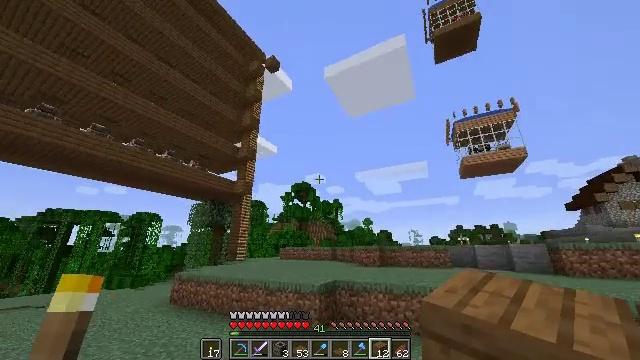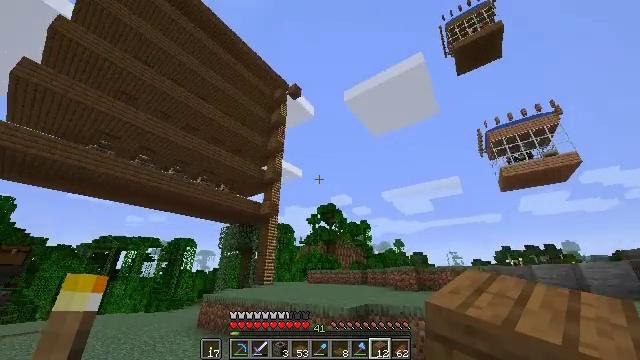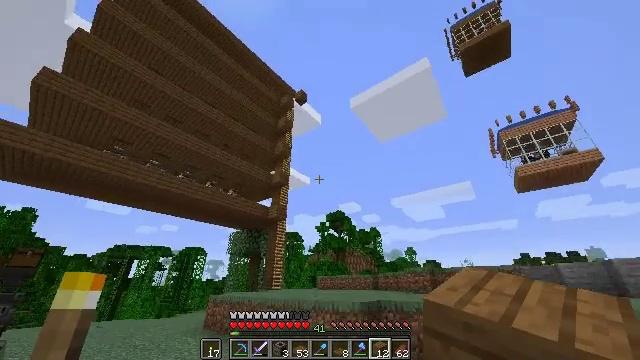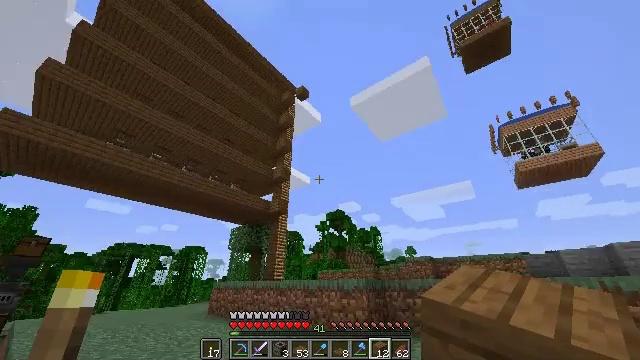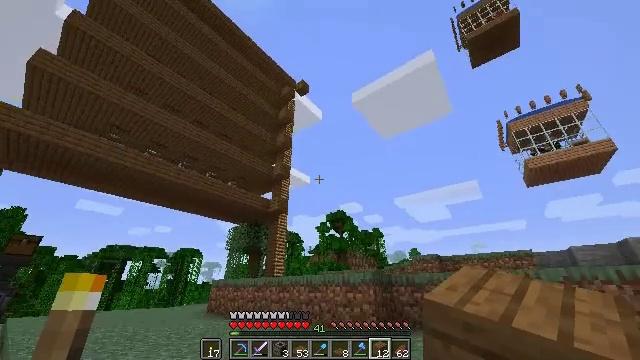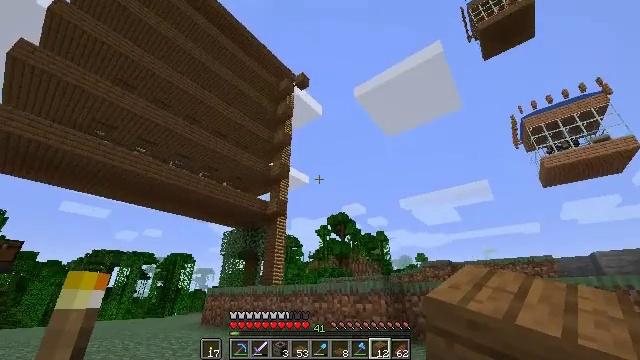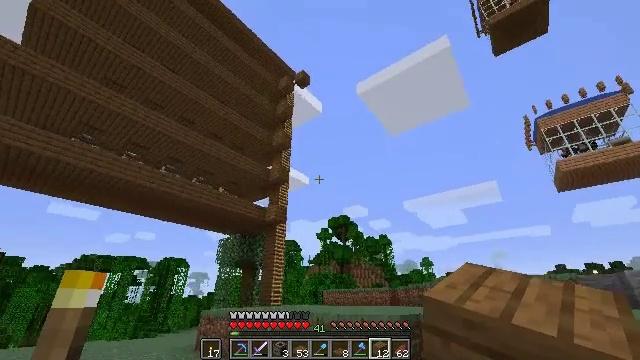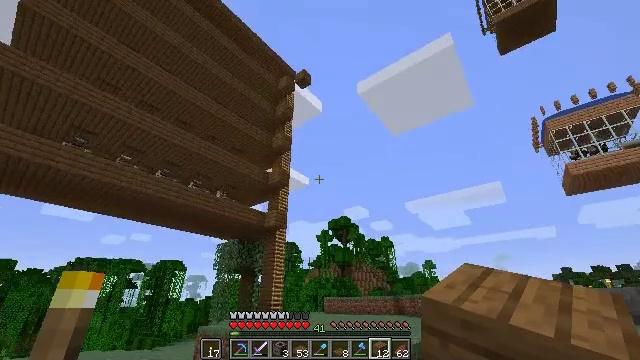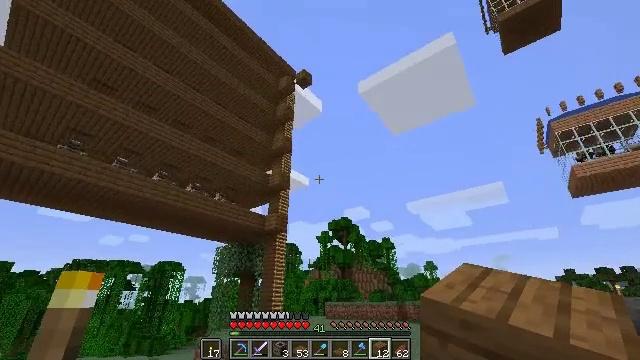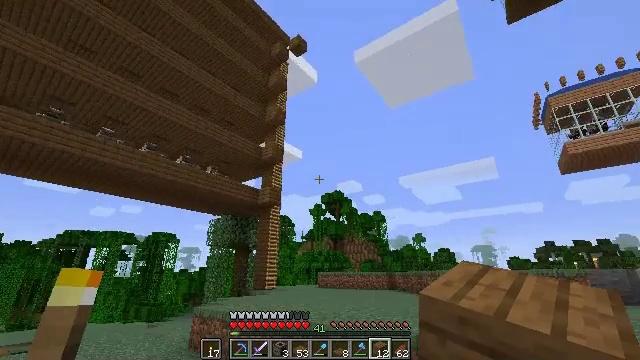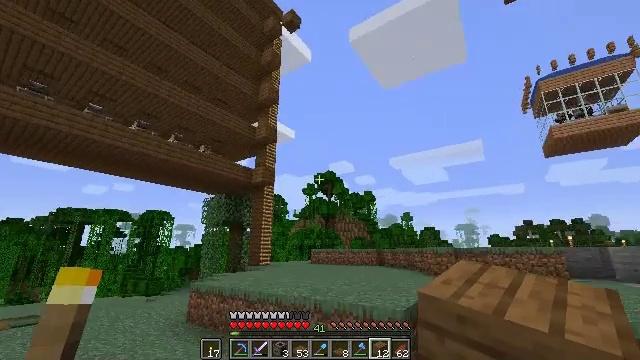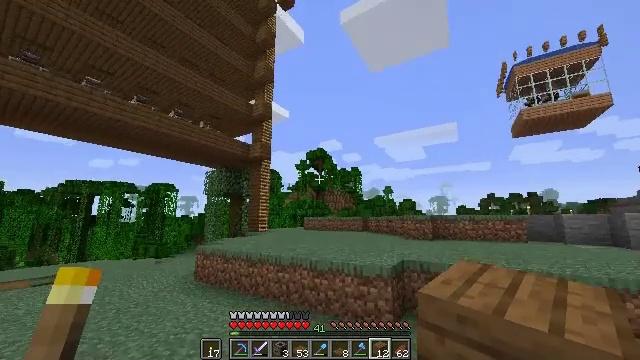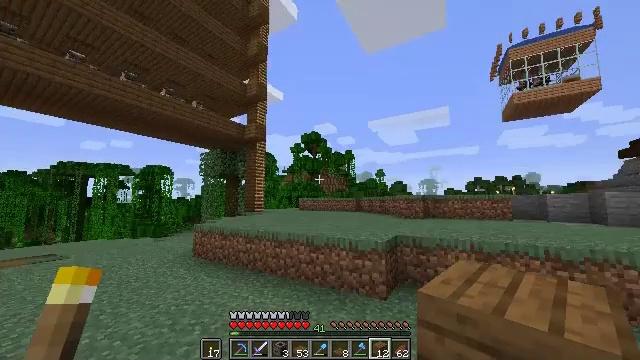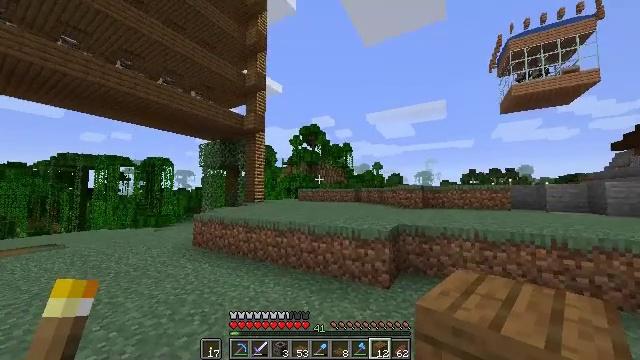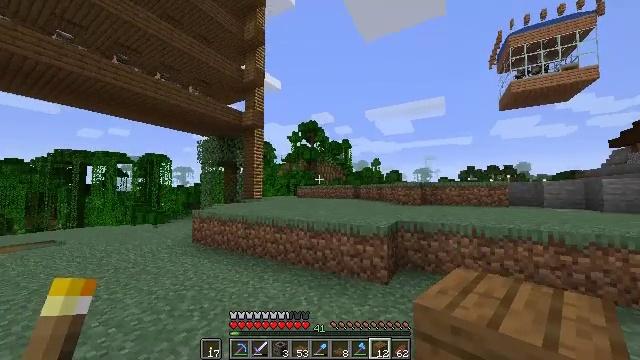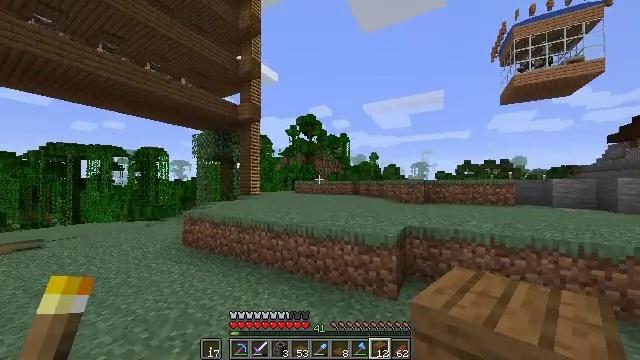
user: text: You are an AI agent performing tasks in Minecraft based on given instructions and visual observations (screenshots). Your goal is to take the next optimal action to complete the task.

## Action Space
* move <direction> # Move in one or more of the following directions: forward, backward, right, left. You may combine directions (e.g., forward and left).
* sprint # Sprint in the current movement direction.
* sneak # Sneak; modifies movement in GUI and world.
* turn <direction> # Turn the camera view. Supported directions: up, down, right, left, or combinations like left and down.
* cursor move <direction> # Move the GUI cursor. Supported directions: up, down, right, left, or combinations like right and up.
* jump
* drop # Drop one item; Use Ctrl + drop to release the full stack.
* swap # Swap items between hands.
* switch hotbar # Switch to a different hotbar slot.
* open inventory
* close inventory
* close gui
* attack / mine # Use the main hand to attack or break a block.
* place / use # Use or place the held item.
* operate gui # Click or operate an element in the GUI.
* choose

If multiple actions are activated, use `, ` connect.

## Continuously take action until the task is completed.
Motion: motion action
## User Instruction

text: Put the ingredients together and craft a rabbit stew.
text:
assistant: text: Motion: move forward, turn left and up, jump
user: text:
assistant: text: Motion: move forward, sprint, turn left and up, jump
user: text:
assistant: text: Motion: move forward, sprint, jump
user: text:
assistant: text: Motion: move forward, sprint, jump
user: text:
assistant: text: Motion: move forward, jump
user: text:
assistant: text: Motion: move forward, jump
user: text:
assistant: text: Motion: move forward, jump
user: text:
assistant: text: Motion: move forward, jump
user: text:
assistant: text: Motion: move forward, sprint, turn right and down, jump
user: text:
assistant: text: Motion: move forward, sprint, turn right and down, jump
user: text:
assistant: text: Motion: move forward, sprint, turn right and down, jump
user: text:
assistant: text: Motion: move forward, turn right and down, jump
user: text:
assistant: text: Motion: move forward, turn down, jump
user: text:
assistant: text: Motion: move forward, jump
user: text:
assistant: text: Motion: move forward, turn down, jump
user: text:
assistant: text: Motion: move forward, sprint, turn right and down, jump
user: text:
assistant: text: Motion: move forward, sprint, turn right and down, jump
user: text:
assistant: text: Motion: move forward, sprint, jump
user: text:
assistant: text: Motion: move forward, jump
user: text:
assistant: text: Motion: move forward, jump
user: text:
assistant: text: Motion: move forward, jump
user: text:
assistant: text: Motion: move forward, jump
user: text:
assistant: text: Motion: move forward, jump
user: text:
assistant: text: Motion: move forward, turn right, jump
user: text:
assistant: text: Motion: move forward, turn right and up, jump
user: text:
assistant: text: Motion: move forward, sprint, turn right and up, jump
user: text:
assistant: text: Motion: move forward, sprint, turn right, jump
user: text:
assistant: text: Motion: move forward, sprint, turn up, jump
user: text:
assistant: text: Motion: move forward, jump
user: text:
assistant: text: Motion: move forward, jump